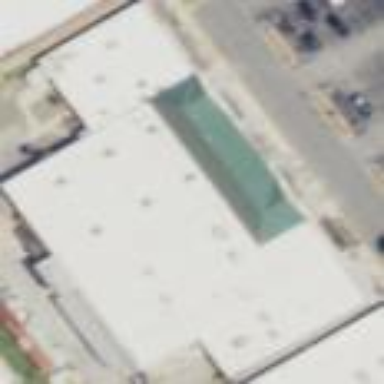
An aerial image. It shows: Retail building.